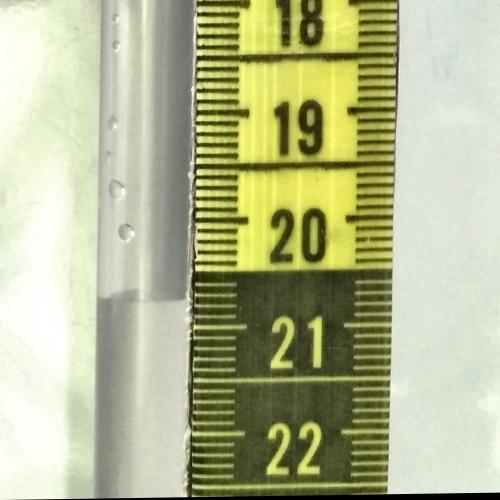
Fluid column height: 20.7 cm